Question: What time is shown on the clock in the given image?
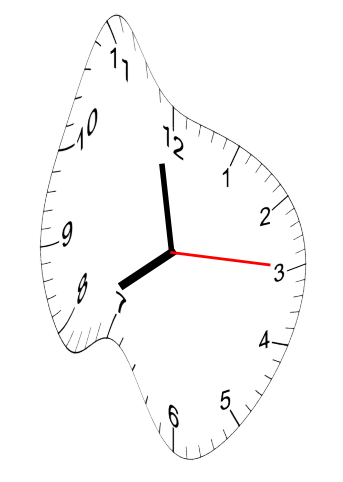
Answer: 07:58:15